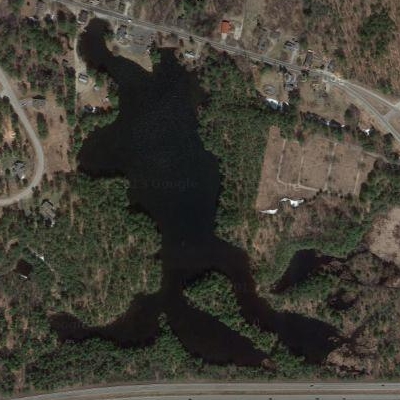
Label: RiverLake